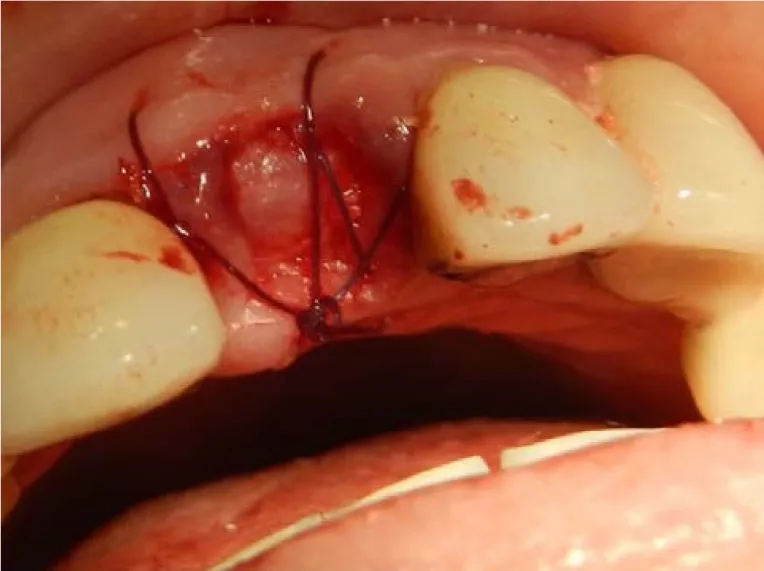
Socket grafting after 21 extraction. The bone graft is covered with a collagen membrane and secured with sutures.
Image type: medical_photograph (other_medical_photograph)